Field crop: maize
Growth stage: 2
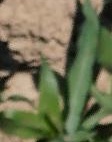
Species: maize